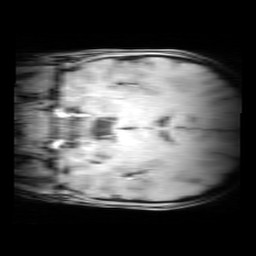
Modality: MP2RAGE
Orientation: coronal
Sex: male
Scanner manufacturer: siemens
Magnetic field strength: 3 T
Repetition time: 5 s
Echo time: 0.00355 s